Field crop: tomato
Growth stage: 1
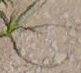
Species: cyperus